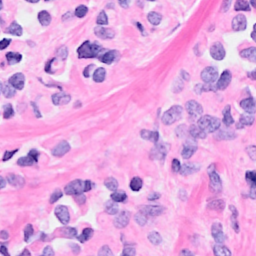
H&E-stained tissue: Breast